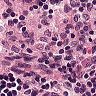
Metastatic tissue present: no